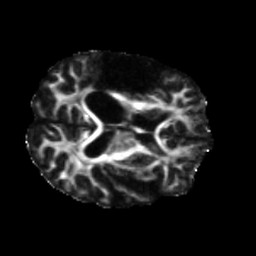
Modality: FA
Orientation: axial
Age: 55
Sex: male
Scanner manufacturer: siemens
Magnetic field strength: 3 T
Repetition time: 5.47 s
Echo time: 0.0854 s